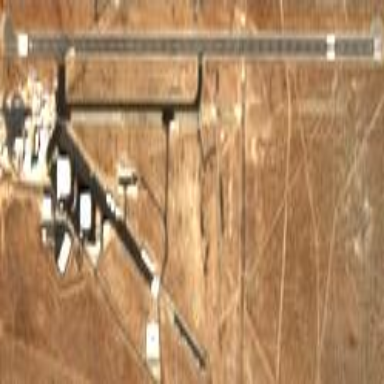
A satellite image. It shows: Military airfield classified as aerodrome.